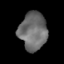
Tissue: skin
Cell type: Epithelial cells
Senescence score: 0.2708
Nuclear area (px): 1017
Mean DAPI intensity: 109.514